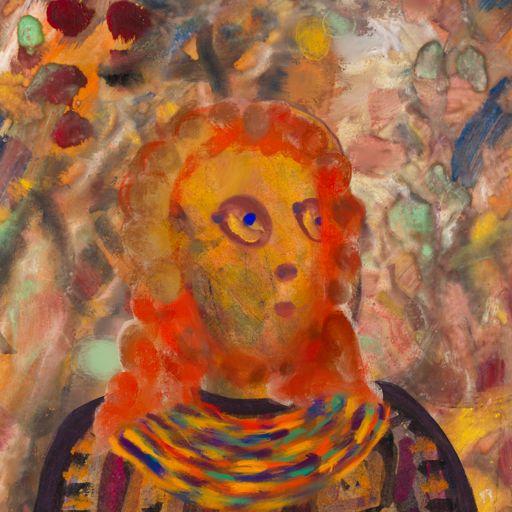
Background: Mother_And_Son_Mother, Head And Neck Side: Gypsy_Mother, Face Side: Mother_And_Son_Son, Bust: Doll, Hair Side: Rupkatha, Head Accessory: Blank, Second Necklace: An_Impression_2, Necklace: Blank, Baby: Blank